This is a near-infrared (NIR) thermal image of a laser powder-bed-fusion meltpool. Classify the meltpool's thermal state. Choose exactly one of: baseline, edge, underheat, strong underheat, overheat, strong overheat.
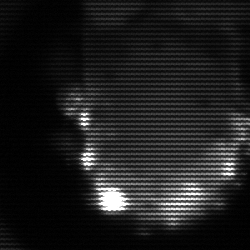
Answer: baseline